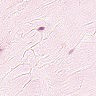
Metastatic tissue present: no